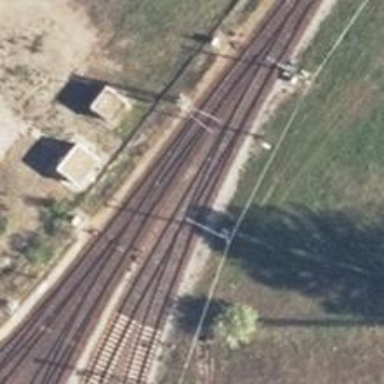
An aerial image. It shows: Railway switch.